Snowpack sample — Snodgrass Mountain, Crested Butte, Colorado (2/4/25, 12:06 PM MST)
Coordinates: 38.923, -106.968
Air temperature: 35 °F
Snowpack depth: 80 cm
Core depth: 80 cm
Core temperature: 32 °F
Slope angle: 14°, slope face: 78°
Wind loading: low
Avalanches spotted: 0
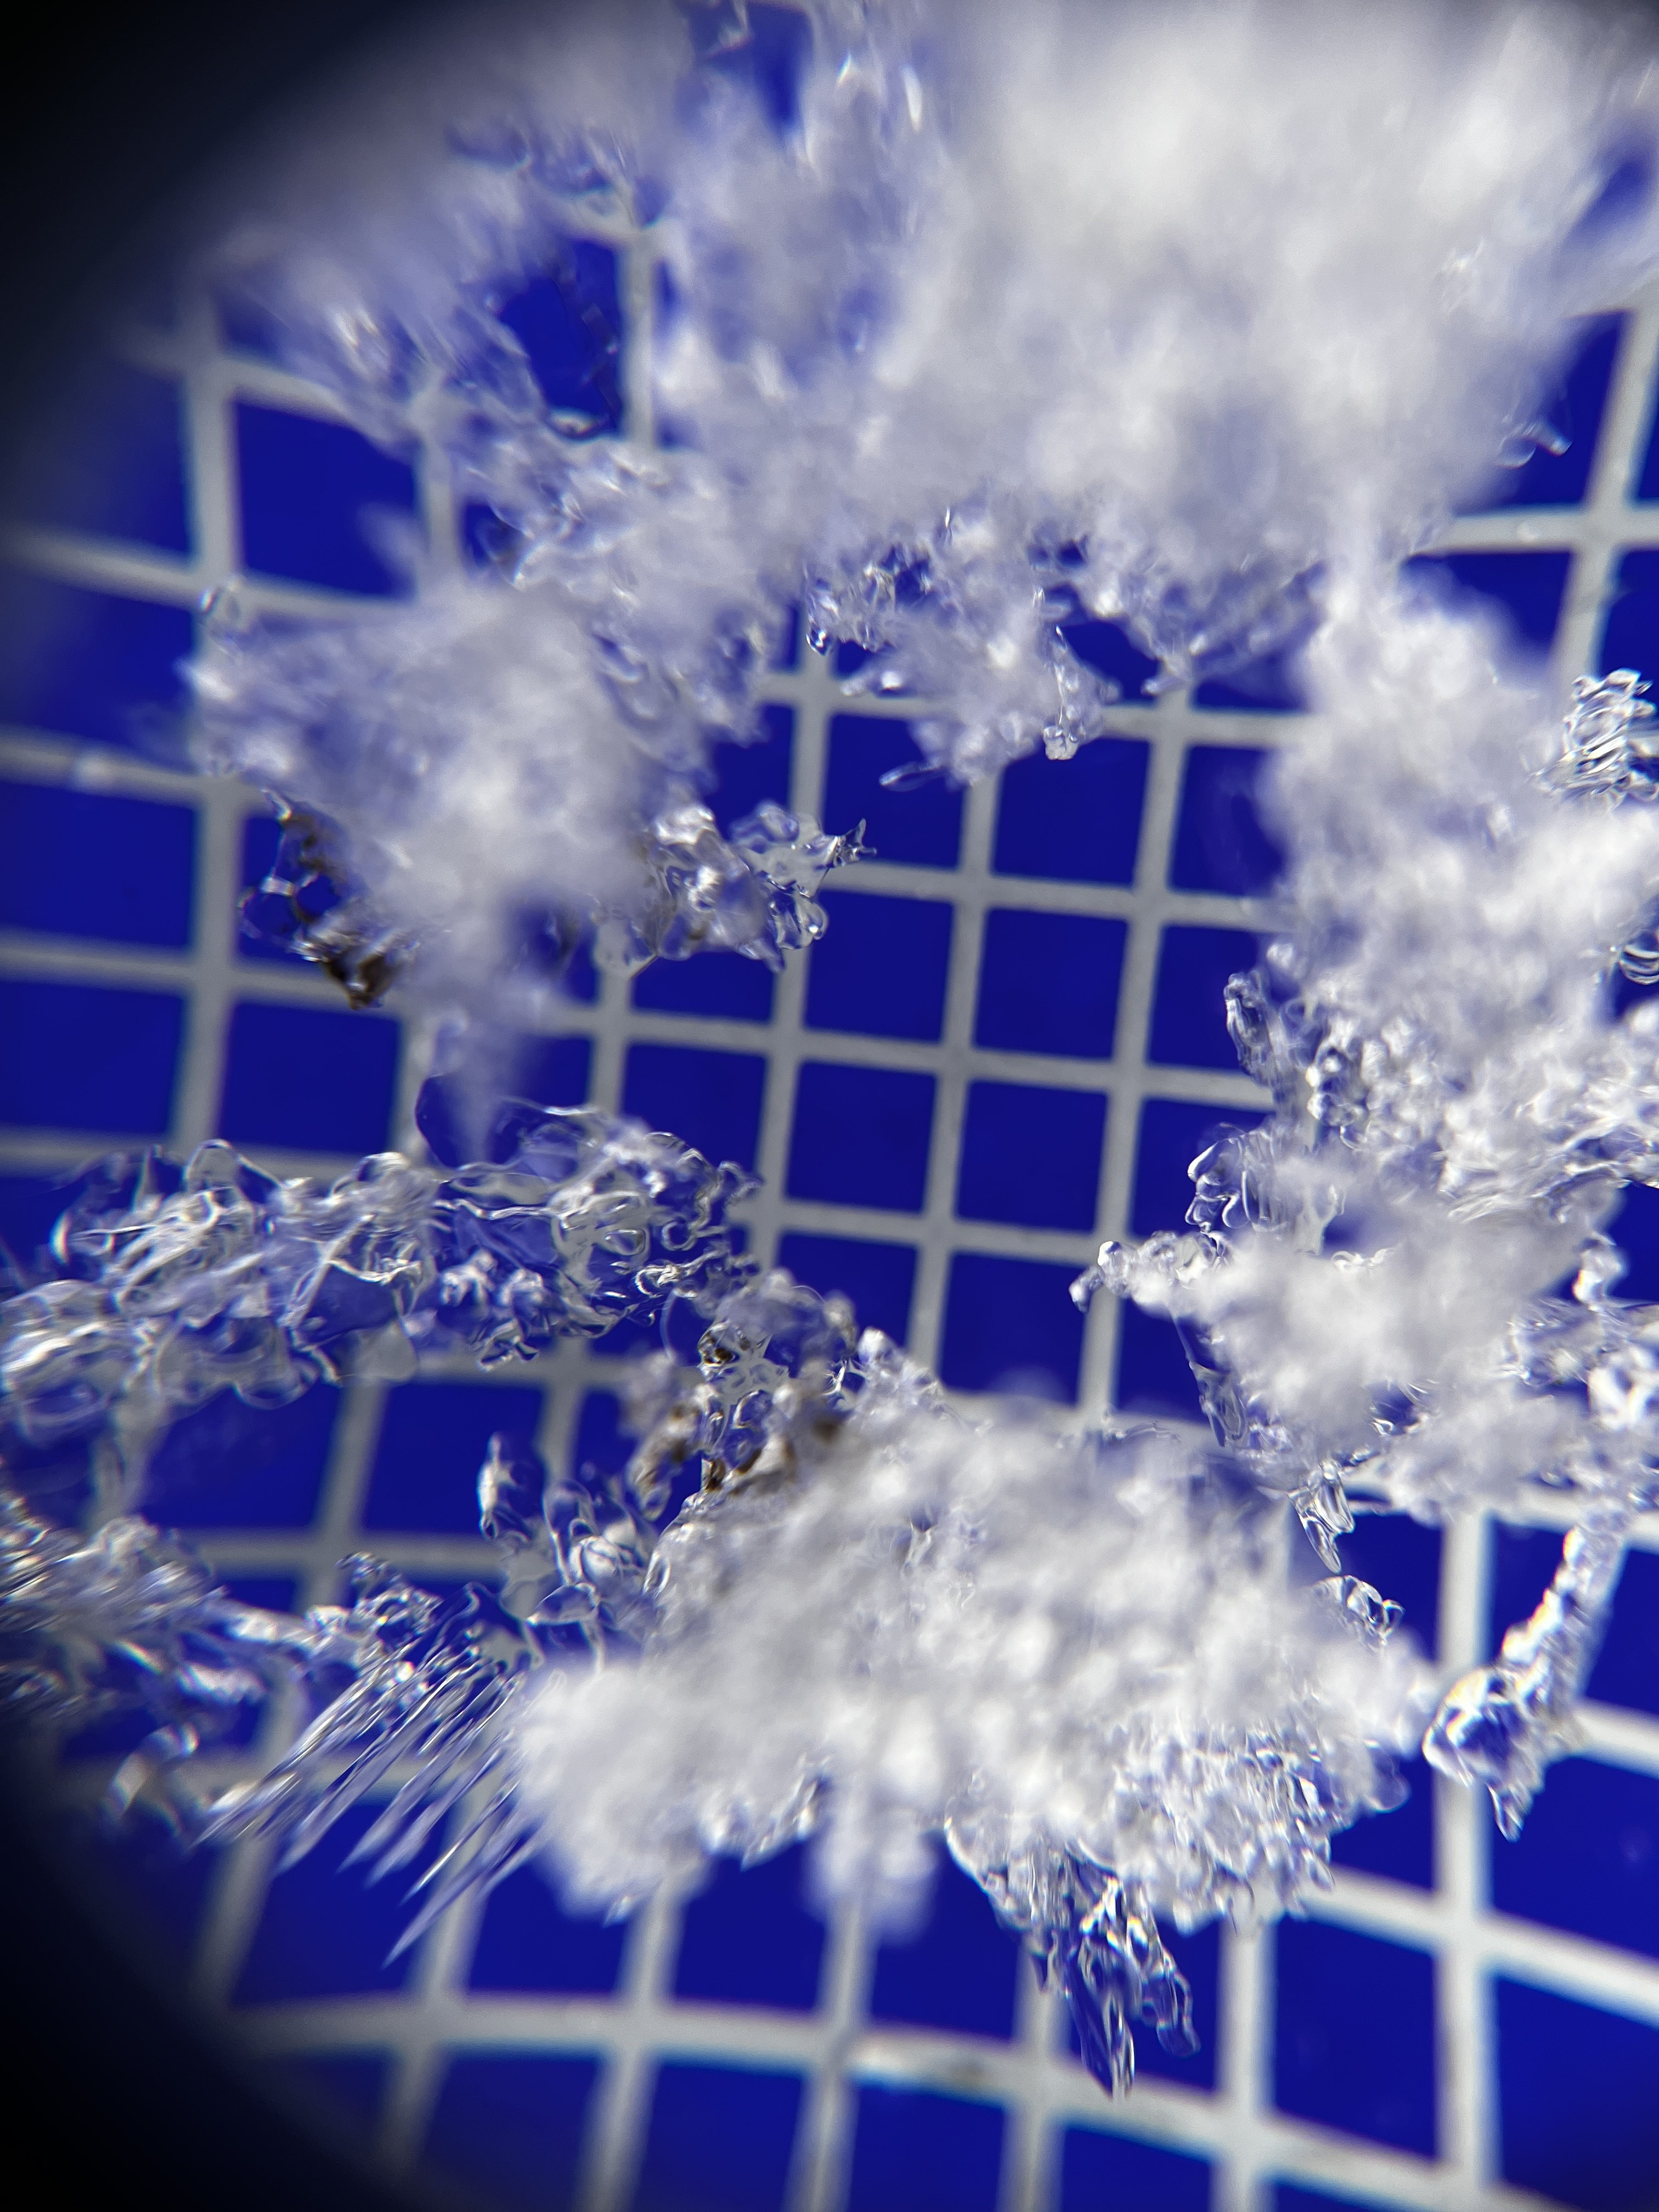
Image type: magnified_profile
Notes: No avalanches nearby, unusually warm weather for the last month reported by residents, Collected 25 yards from treeline